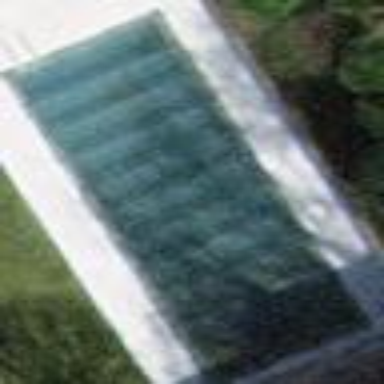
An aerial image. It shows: Swimming pool located in leisure land.